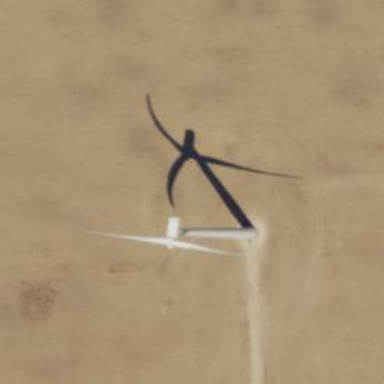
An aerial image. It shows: Wind generator in the form of horizontal axis wind turbine.